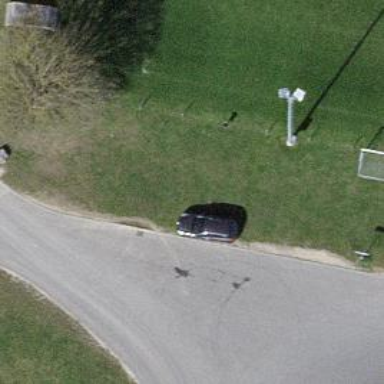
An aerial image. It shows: Floodlight lamp.